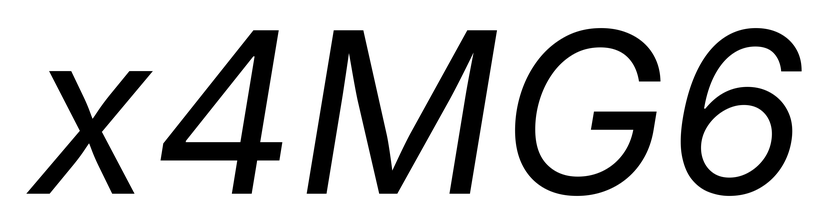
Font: Inter-Italic_Italic